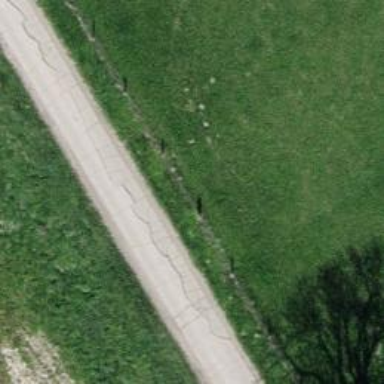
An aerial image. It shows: Concrete agricultural track with grade1 quality.